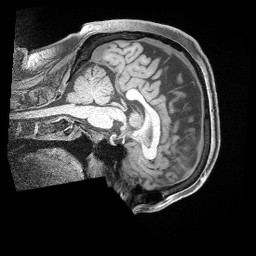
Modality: T1w
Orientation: sagittal
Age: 37
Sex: male
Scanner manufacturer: siemens
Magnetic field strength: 3 T
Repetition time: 2 s
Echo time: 0.00211 s